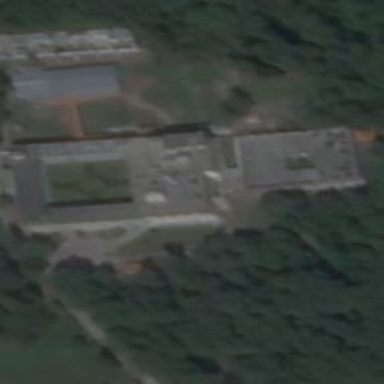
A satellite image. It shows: School.